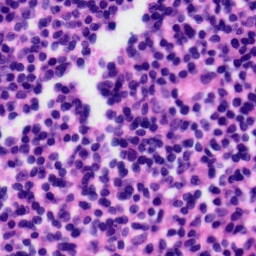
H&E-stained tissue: Tonsil